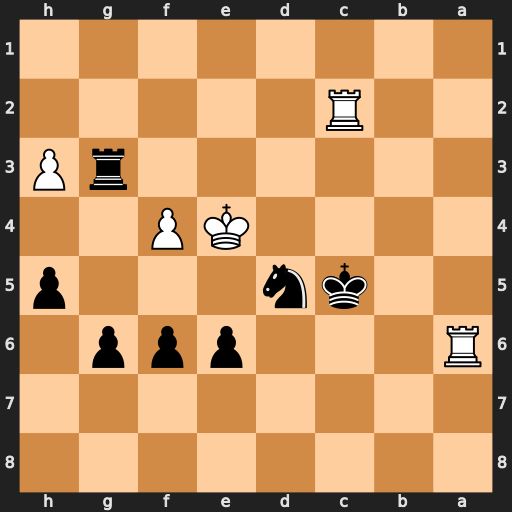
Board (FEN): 8/8/R3ppp1/2kn3p/4KP2/6rP/2R5/8
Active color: b
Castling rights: -
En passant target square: -
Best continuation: Nc3+ Rxc3+ Rxc3